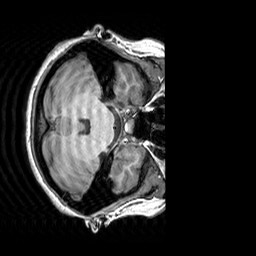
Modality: T1w
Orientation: axial
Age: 25
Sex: female
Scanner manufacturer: siemens
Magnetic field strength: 3 T
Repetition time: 2.3 s
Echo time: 0.00303 s